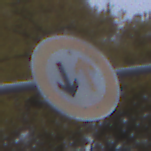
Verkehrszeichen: VorrangDesGegenverkehrs
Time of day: MorningAfternoon
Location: Outdoor (Urban)
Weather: Overcast
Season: NotSpecified
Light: Natural